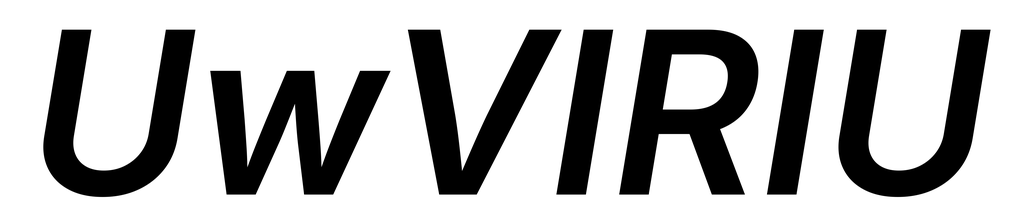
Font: Inter-Italic_SemiBold_Italic